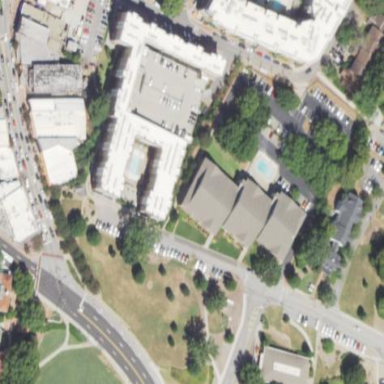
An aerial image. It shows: Condominium building.